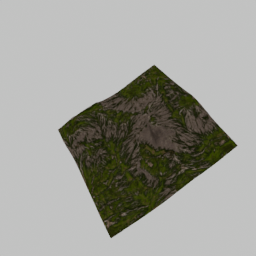
Label: nature